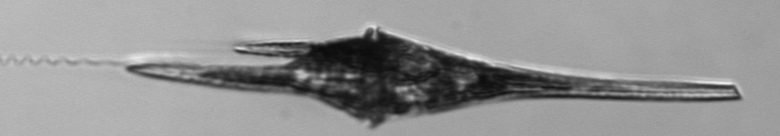
Label: Tripos_furca